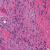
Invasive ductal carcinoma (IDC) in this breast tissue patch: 1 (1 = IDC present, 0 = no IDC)